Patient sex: M
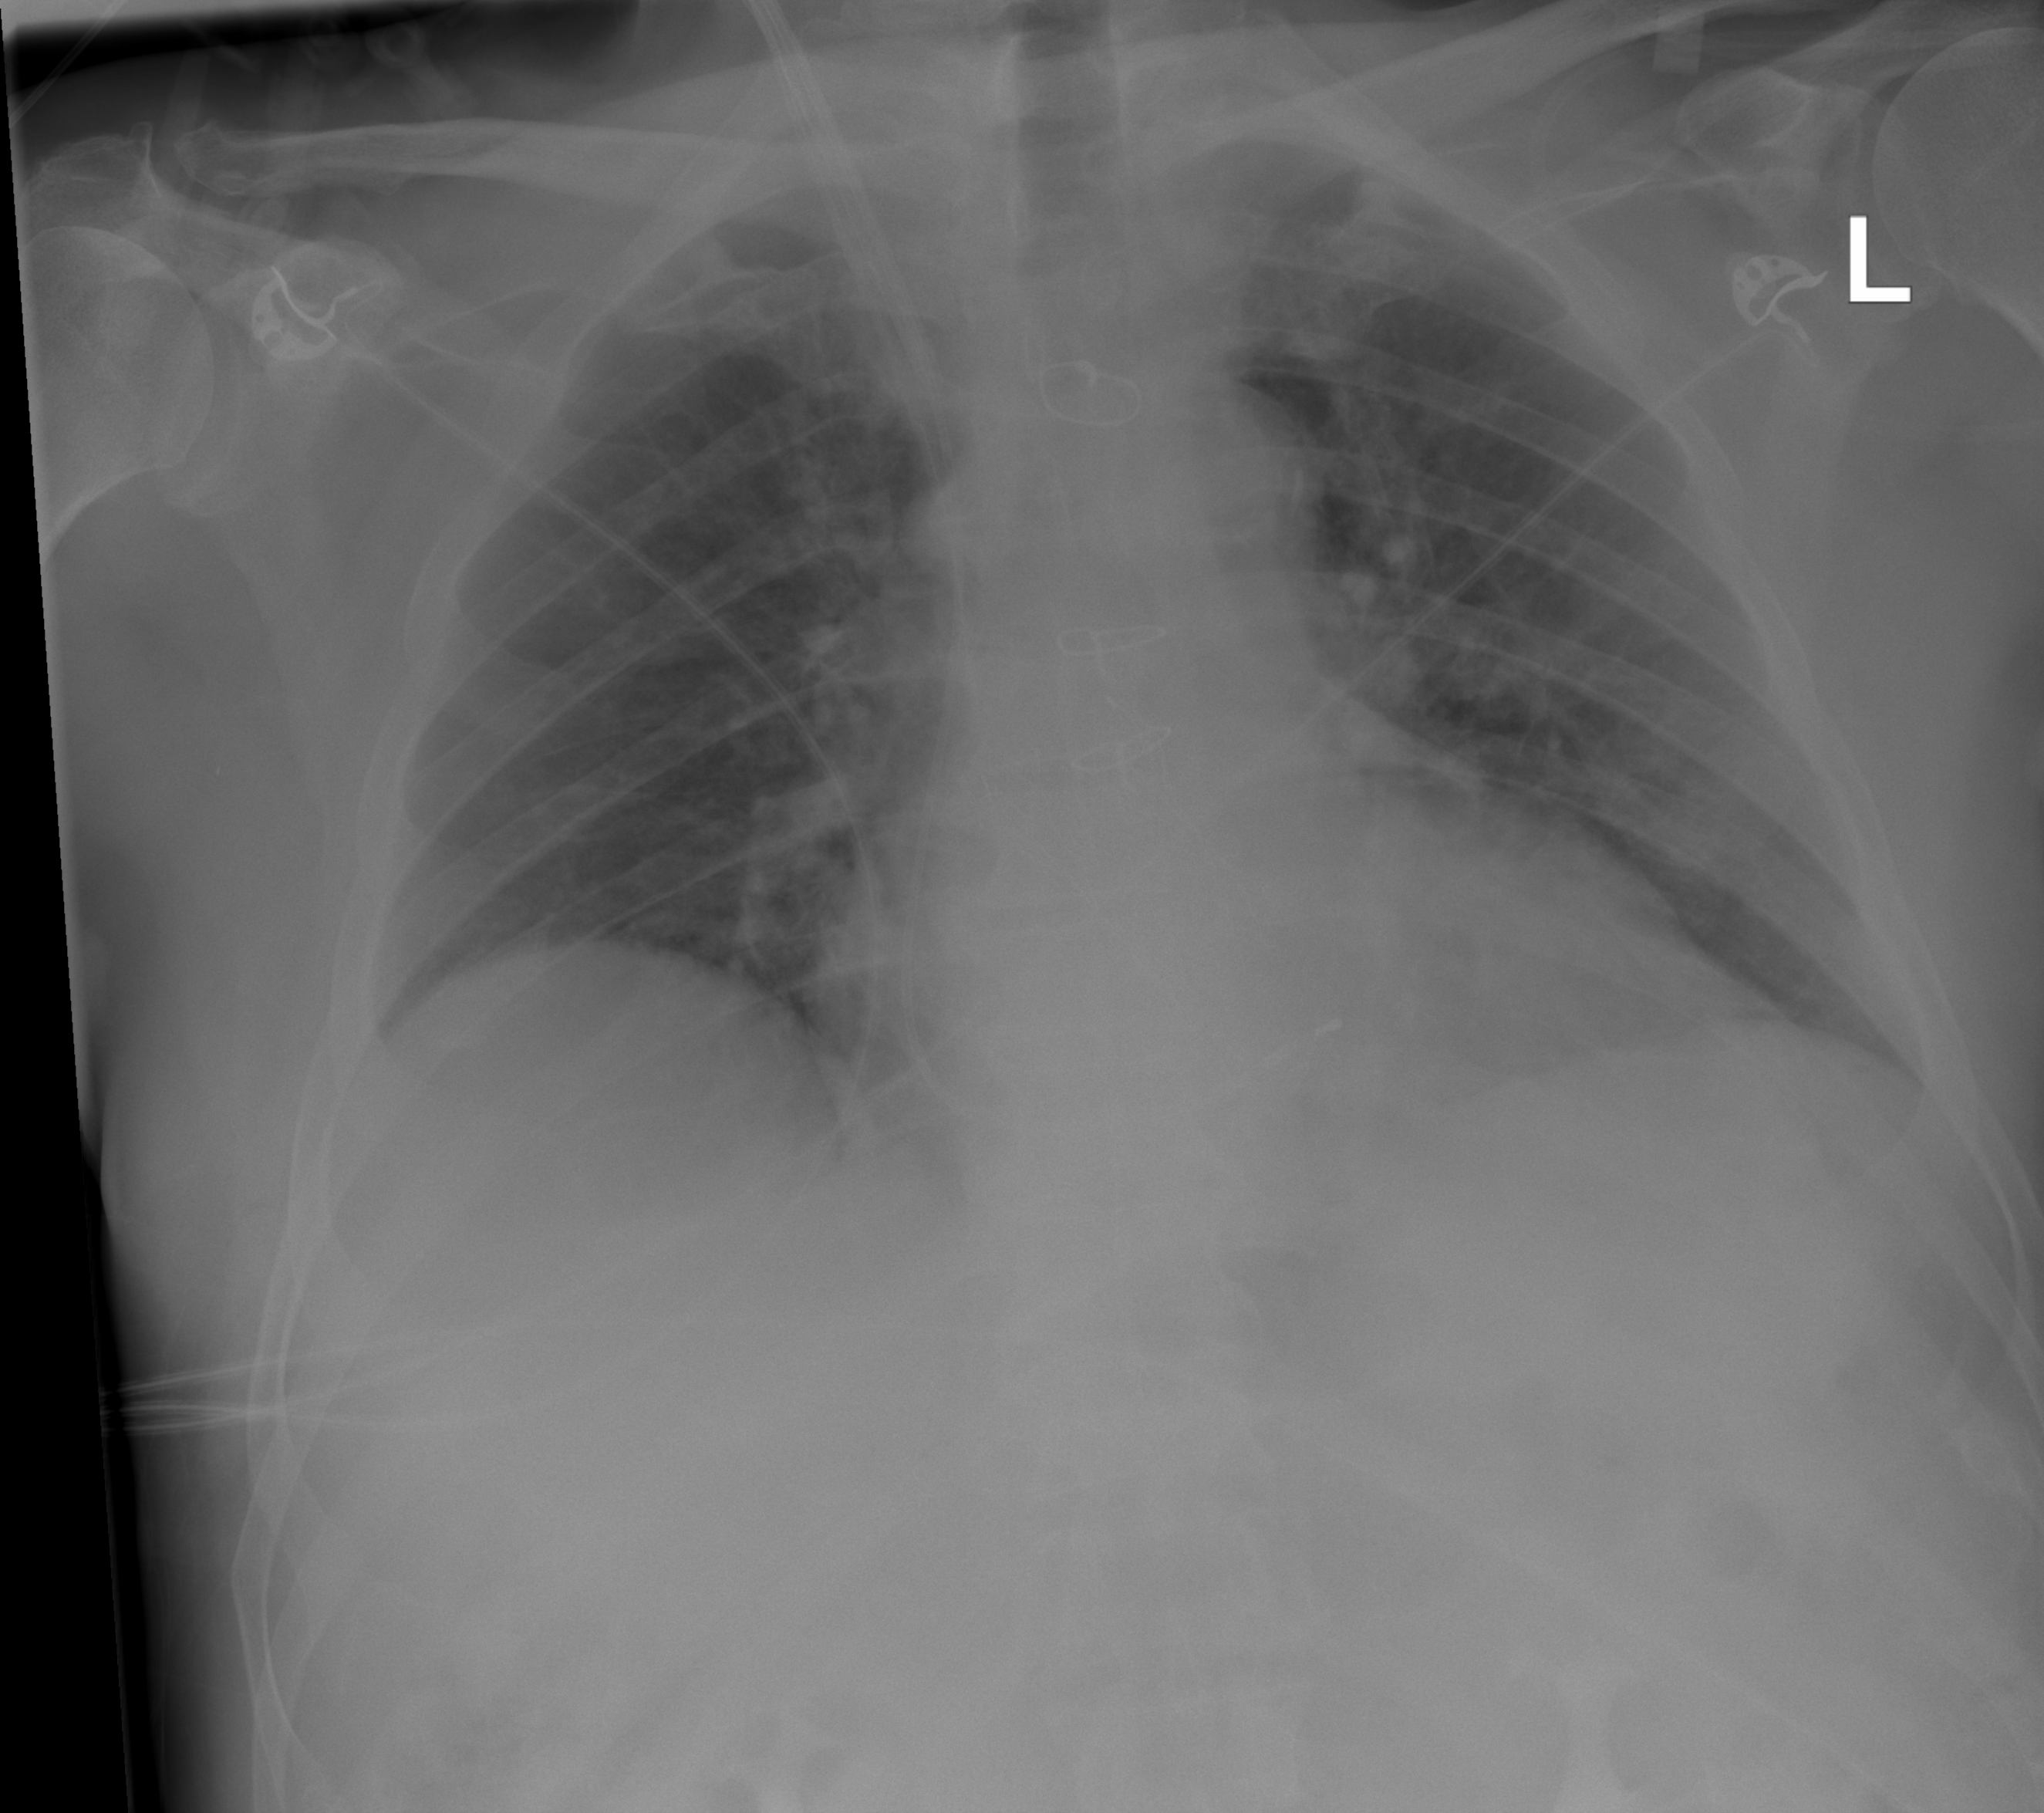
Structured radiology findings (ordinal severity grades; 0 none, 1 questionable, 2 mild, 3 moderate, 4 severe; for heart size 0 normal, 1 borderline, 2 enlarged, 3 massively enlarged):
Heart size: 2
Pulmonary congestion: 2
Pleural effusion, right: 0
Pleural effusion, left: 0
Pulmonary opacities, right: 0
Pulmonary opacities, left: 0
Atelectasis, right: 0
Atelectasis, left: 2